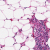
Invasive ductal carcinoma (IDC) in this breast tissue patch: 0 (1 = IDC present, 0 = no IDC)